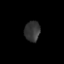
Tissue: skin
Cell type: Epithelial cells
Senescence score: 0.2801
Nuclear area (px): 308
Mean DAPI intensity: 52.883